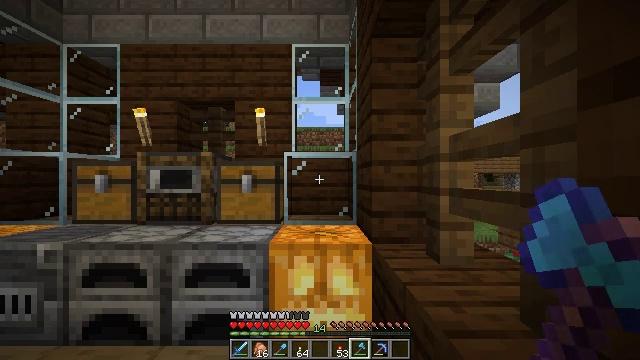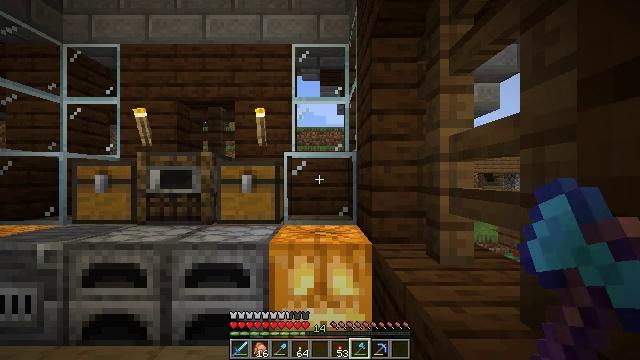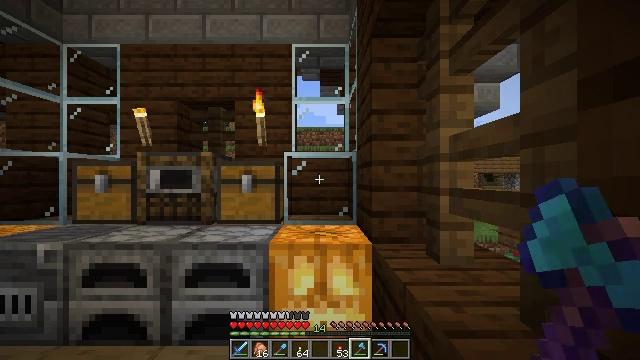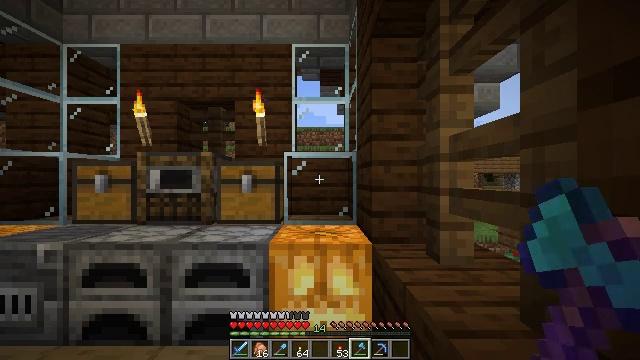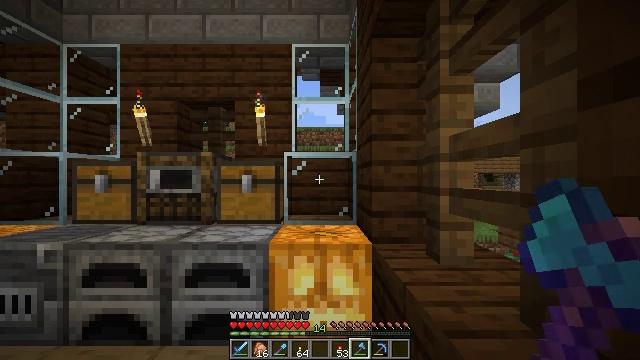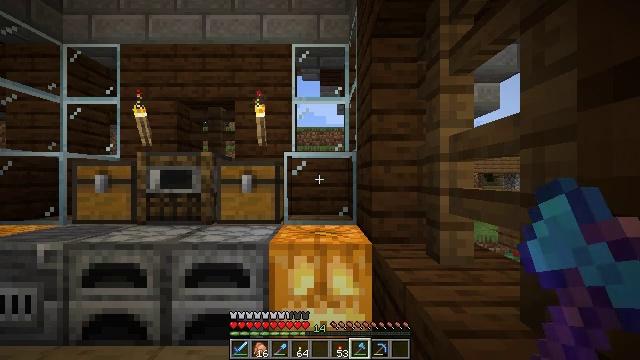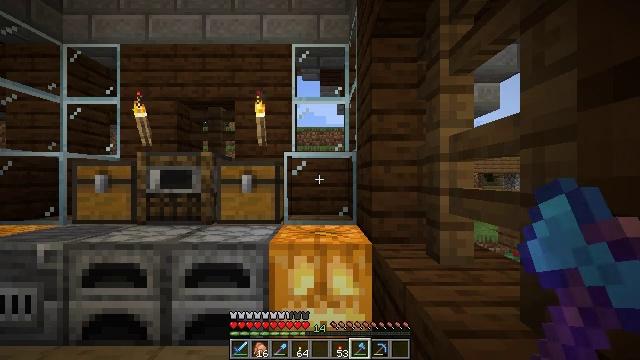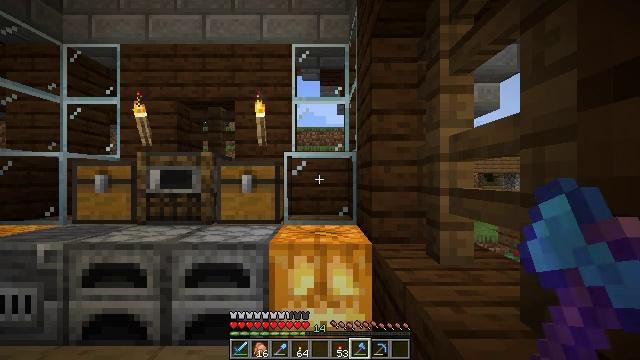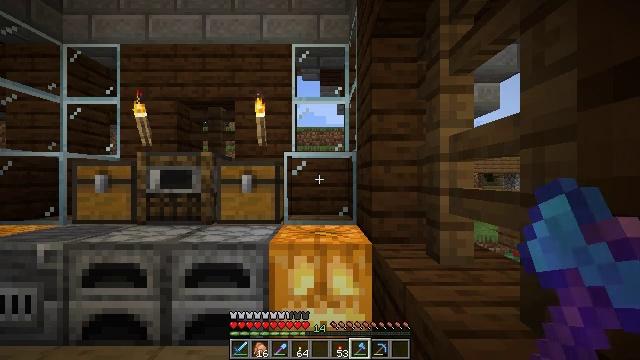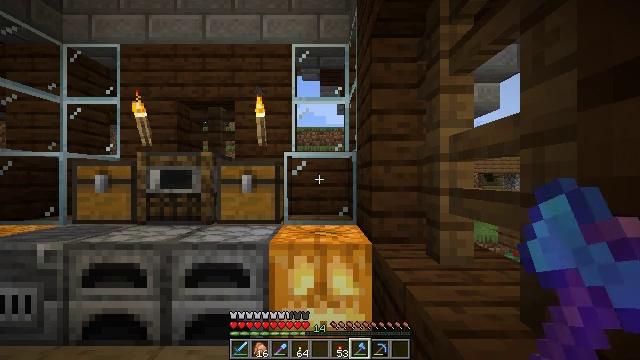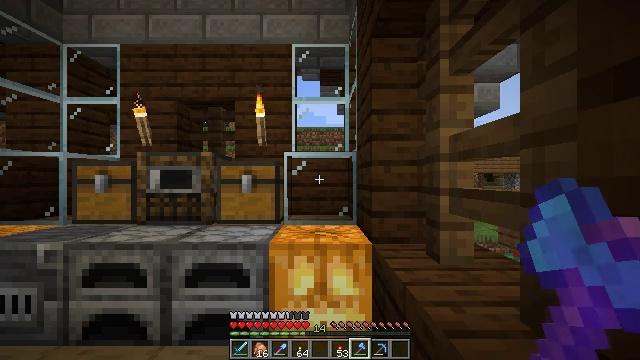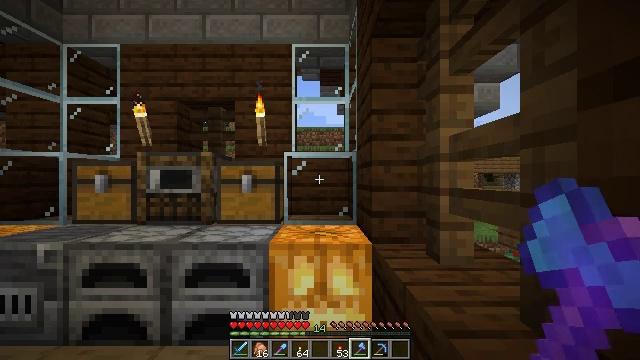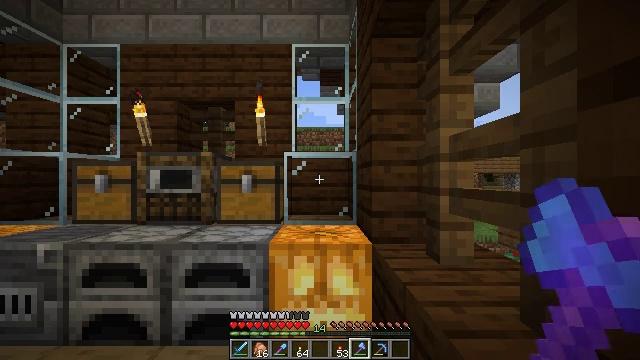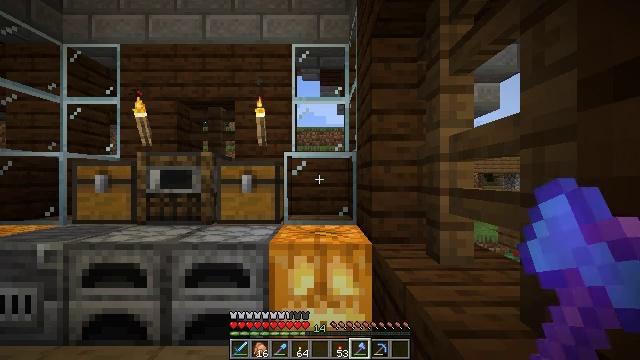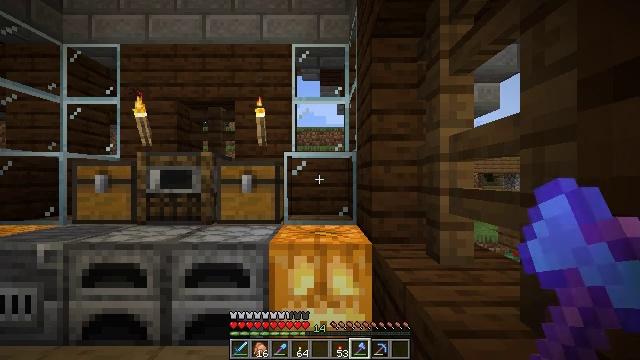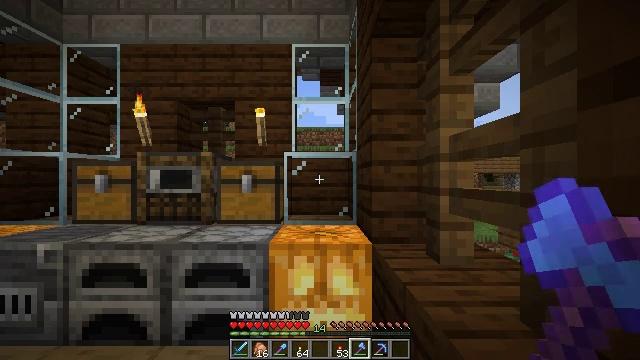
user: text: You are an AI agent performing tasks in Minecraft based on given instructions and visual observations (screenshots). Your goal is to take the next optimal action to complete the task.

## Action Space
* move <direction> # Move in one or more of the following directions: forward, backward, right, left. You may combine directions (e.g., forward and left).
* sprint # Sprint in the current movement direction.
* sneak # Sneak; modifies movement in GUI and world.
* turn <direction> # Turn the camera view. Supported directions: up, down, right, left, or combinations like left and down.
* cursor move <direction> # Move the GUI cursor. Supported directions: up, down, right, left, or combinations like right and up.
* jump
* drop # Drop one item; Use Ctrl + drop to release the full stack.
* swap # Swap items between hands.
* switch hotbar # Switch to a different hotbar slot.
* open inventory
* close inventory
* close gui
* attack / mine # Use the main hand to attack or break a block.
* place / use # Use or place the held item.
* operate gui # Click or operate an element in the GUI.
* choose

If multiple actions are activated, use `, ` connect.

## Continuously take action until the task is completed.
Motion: motion action
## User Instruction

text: Craft a brown bed with wool and dye.
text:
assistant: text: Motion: no_op
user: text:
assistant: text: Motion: no_op
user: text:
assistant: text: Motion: no_op
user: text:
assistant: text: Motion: no_op
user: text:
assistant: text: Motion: no_op
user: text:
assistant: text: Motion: no_op
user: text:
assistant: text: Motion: no_op
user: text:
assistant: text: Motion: no_op
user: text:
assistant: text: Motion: no_op
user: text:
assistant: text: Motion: no_op
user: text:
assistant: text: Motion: no_op
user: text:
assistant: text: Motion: no_op
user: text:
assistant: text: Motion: no_op
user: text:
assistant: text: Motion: no_op
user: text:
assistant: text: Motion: no_op
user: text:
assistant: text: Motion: no_op
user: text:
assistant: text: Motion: no_op
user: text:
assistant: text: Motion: no_op
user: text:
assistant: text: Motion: no_op
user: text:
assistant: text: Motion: no_op
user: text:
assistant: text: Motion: no_op
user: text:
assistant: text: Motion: no_op
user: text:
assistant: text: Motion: no_op
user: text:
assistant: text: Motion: no_op
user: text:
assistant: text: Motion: no_op
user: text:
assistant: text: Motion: no_op
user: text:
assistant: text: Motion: no_op
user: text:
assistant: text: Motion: no_op
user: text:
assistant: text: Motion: no_op
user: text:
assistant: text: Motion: no_op